Field crop: tomato
Growth stage: 1
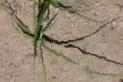
Species: cyperus